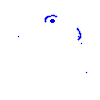
Particle: proton